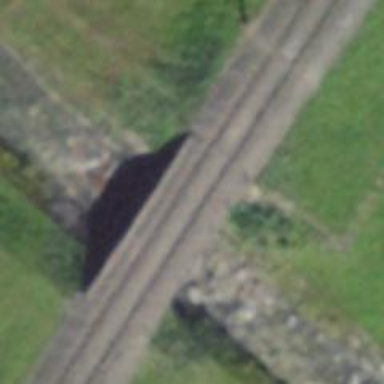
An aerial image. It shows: Railway bridge with electrified tracks and single rail.